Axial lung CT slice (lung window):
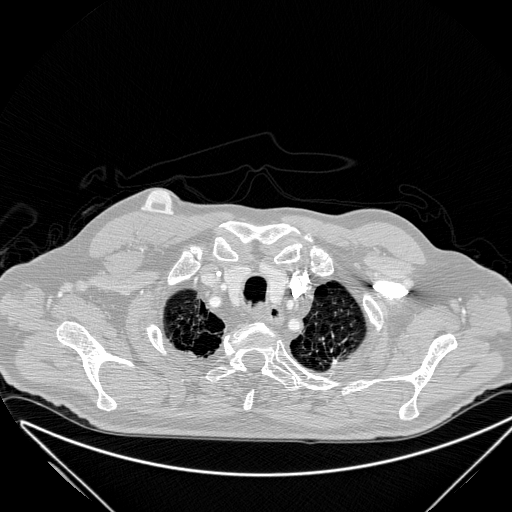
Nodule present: no